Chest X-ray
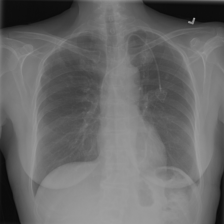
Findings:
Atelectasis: negative
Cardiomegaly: negative
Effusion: negative
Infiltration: negative
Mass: negative
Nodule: positive
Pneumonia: negative
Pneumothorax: negative
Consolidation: negative
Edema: negative
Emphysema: negative
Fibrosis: negative
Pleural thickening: negative
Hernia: negative